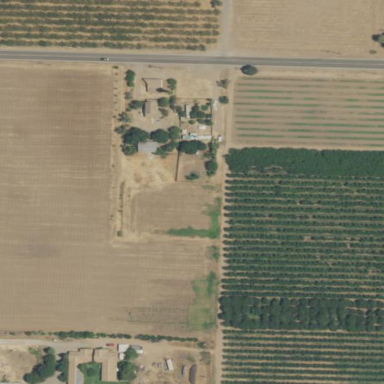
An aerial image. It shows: Orchard.